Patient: sex F, age 38
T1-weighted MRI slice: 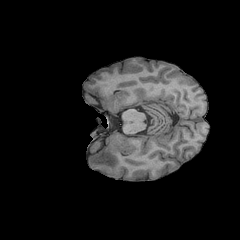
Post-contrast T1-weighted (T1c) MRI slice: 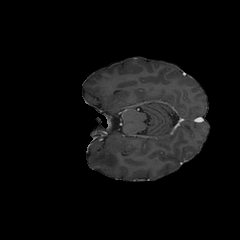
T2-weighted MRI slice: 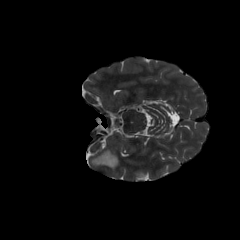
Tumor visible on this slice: yes
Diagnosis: Astrocytoma, IDH-mutant
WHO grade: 3